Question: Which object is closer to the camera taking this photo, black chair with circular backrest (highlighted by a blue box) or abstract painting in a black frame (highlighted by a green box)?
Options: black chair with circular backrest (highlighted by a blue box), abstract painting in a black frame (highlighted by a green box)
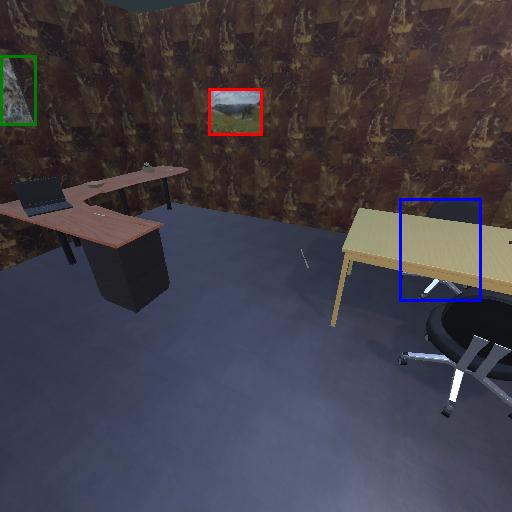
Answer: black chair with circular backrest (highlighted by a blue box)